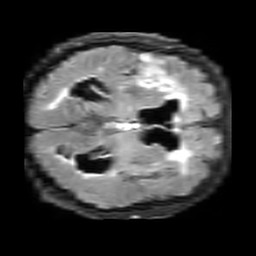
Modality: FLAIR
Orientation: axial
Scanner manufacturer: philips
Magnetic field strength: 3 T
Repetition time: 11 s
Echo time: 0.12 s